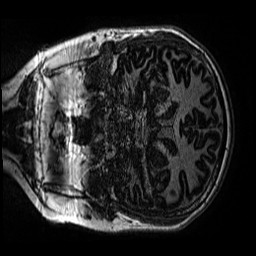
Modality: MP2RAGE
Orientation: coronal
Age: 13
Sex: female
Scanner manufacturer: siemens
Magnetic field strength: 3 T
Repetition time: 4 s
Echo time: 0.00299 s